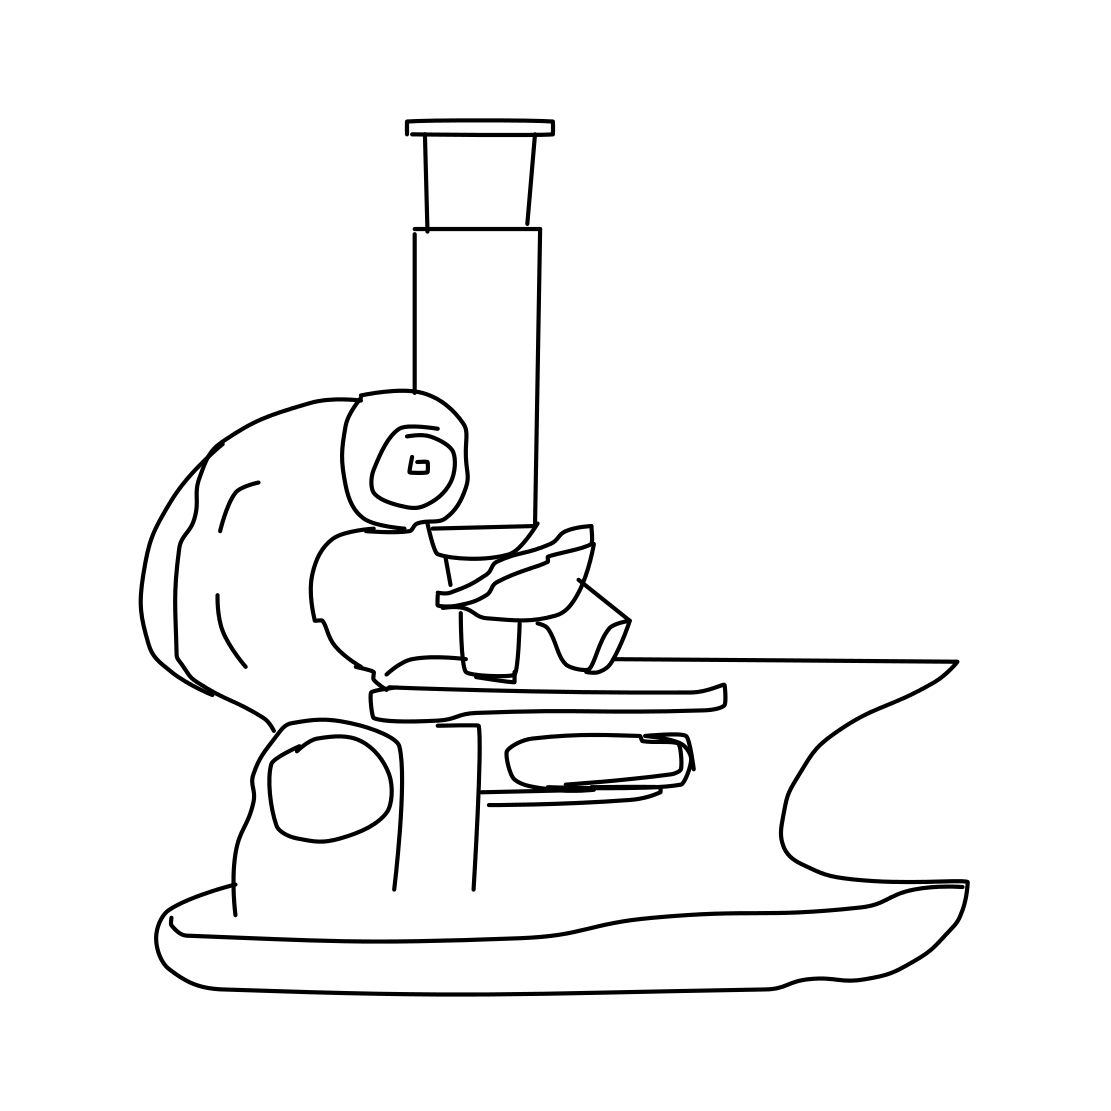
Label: microscope